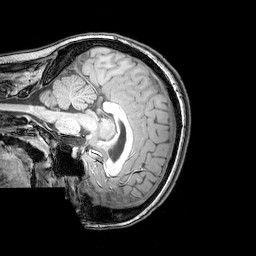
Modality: T1w
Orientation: sagittal
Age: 23
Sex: female
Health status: healthy
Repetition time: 0.081 s
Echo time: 0.037 s